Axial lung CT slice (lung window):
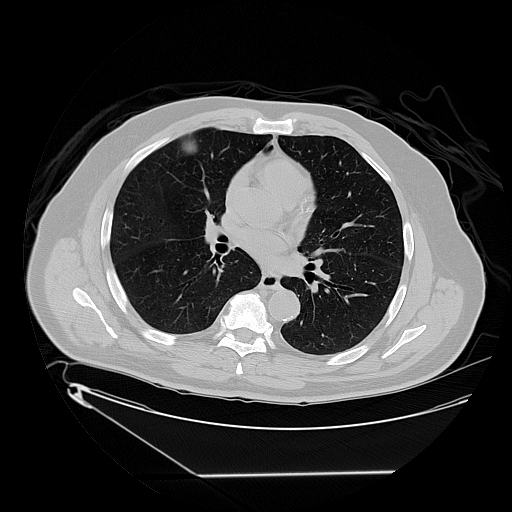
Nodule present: yes
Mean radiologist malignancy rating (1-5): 3